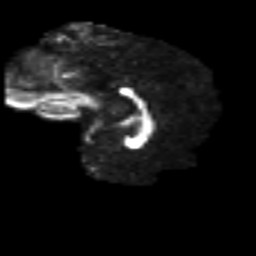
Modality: FA
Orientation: sagittal
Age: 32
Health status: ill
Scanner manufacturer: philips
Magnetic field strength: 3 T
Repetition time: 9 s
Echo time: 0.127 s